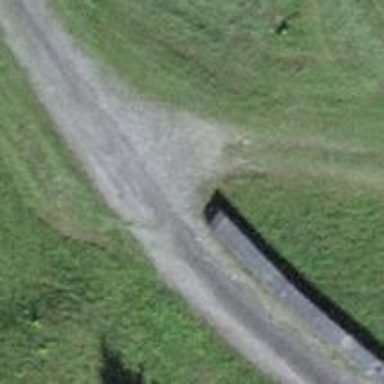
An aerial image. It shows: Track with grade2 tracktype.